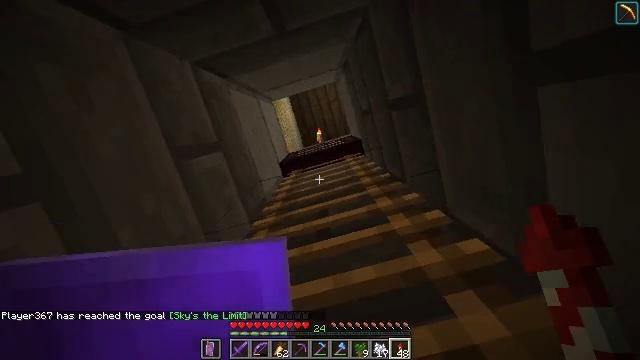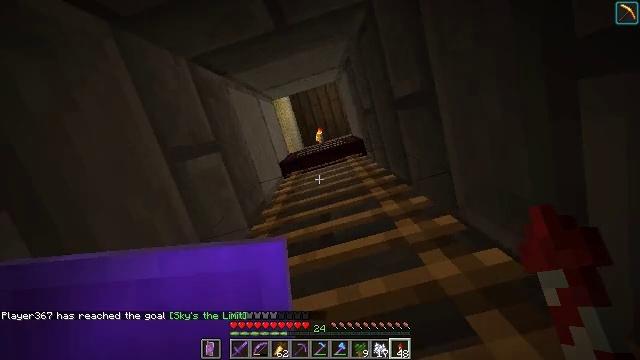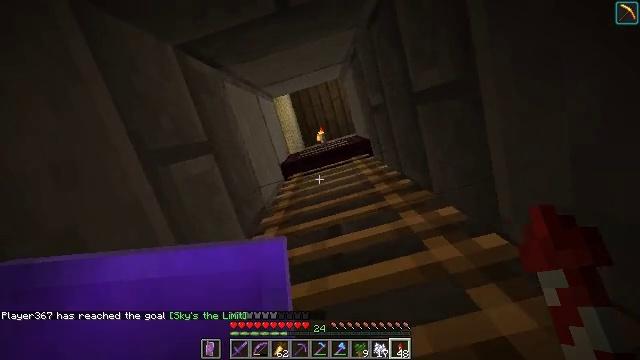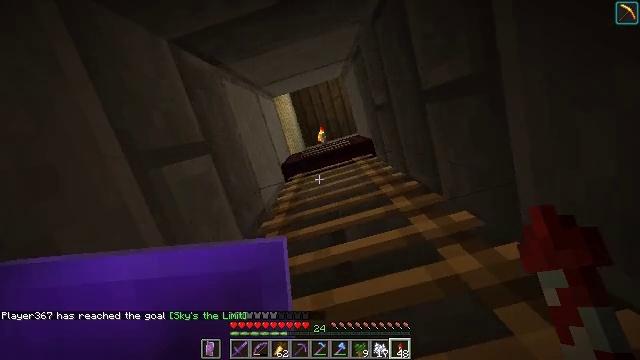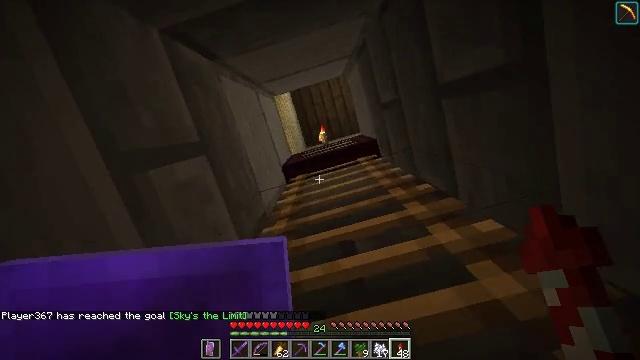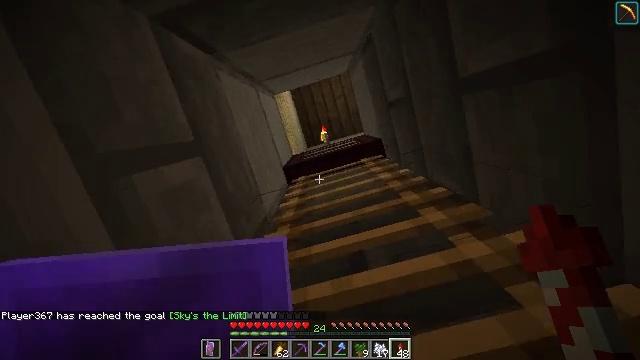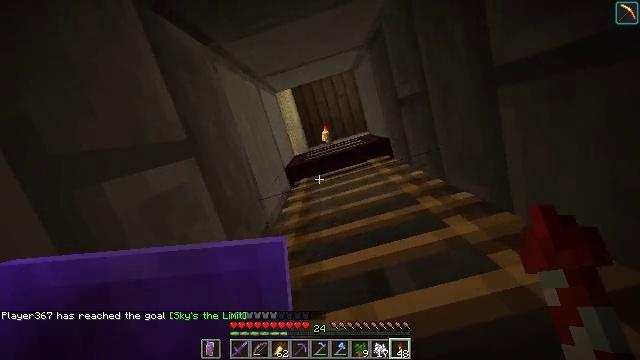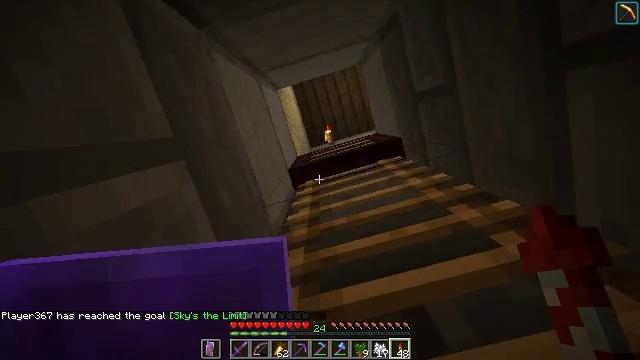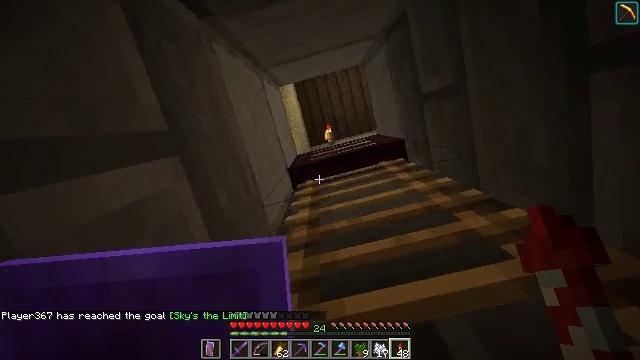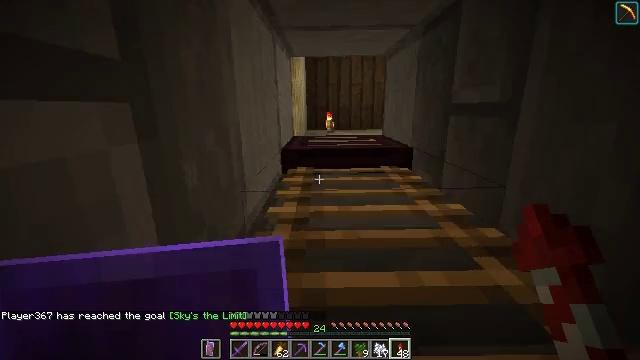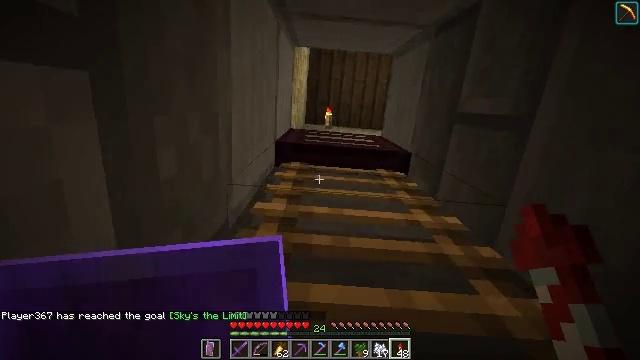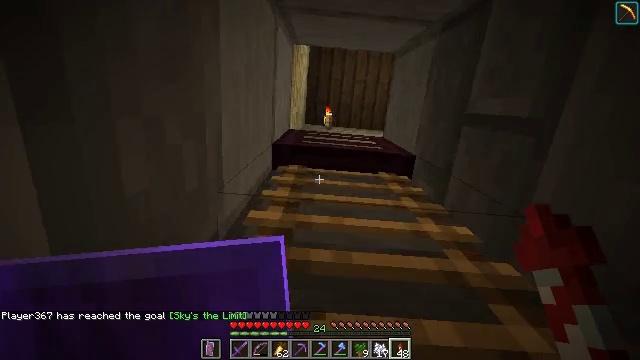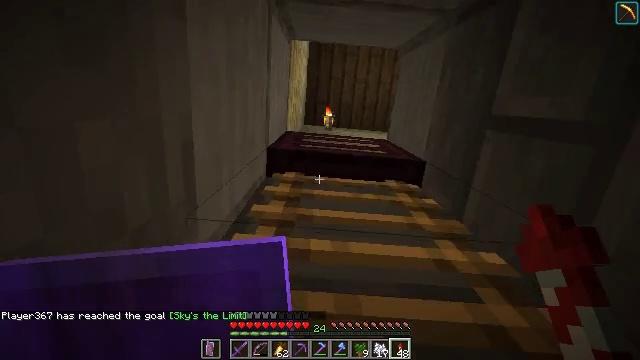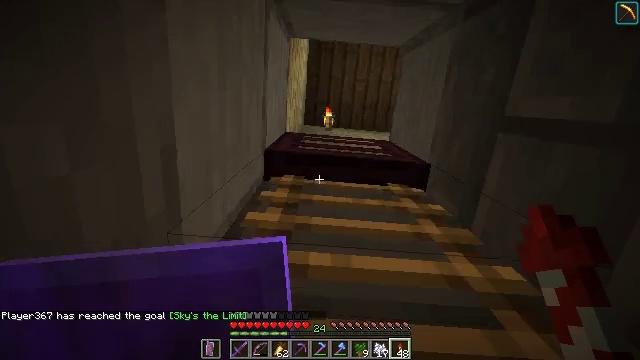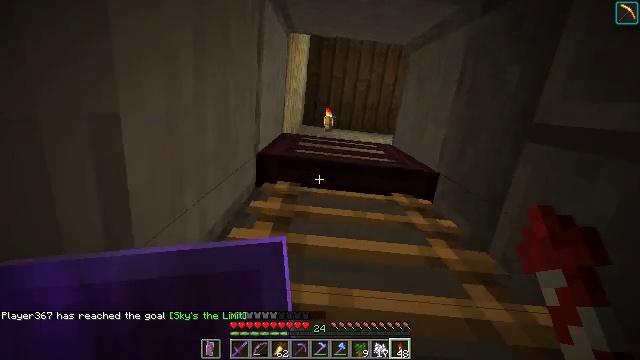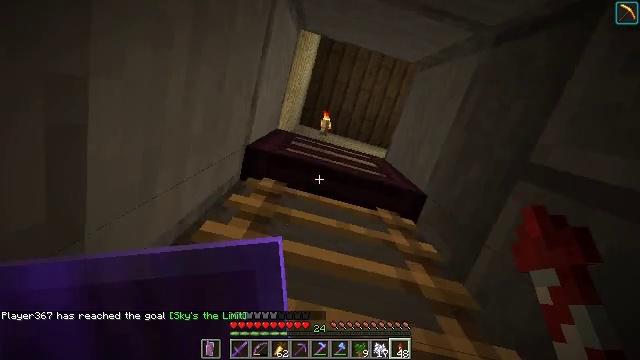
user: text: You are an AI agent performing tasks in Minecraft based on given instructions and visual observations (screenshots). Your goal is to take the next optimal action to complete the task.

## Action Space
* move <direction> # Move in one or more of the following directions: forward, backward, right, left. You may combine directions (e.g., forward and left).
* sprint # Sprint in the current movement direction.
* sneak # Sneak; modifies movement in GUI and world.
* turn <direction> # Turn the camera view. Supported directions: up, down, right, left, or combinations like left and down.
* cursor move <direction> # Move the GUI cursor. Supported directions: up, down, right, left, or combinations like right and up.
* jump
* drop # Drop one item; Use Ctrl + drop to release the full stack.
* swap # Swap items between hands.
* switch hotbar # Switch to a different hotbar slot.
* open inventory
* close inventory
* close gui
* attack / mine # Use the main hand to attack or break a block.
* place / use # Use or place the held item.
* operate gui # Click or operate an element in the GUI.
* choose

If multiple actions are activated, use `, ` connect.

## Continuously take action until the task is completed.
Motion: motion action
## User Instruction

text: Collect dark oak log for building.
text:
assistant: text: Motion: move forward, sprint
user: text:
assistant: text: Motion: move forward, sprint
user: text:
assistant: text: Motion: move forward, sprint
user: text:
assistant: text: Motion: move forward, sprint
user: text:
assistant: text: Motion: move forward, sprint
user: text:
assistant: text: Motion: move forward, sprint
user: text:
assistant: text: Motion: move forward, sprint
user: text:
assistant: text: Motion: move forward, sprint, turn right
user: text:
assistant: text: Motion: move forward, sprint, turn right and down
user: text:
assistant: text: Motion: move forward, sprint, turn right and down
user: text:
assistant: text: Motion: move forward, sprint
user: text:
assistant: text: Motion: move forward, sprint
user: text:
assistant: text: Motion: move forward, sprint
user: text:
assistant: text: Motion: move forward, sprint, turn right
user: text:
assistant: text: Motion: move forward, sprint, turn right
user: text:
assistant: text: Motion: move forward, sprint
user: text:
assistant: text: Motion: move forward, sprint
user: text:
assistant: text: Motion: move forward, sprint
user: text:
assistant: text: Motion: move forward, sprint
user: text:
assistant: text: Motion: move forward, sprint
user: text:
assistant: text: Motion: move forward, sprint
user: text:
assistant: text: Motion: move forward, sprint
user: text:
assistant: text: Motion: move forward, sprint, turn left
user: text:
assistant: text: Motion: move forward, sprint, turn left
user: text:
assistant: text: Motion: move forward, sprint, turn left
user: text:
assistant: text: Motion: move forward, sprint, turn left
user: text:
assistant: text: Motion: move forward, sprint, turn left and down
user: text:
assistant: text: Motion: move forward, sprint, turn left
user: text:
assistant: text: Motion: move forward, sprint, turn left
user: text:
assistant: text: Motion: move forward, sprint